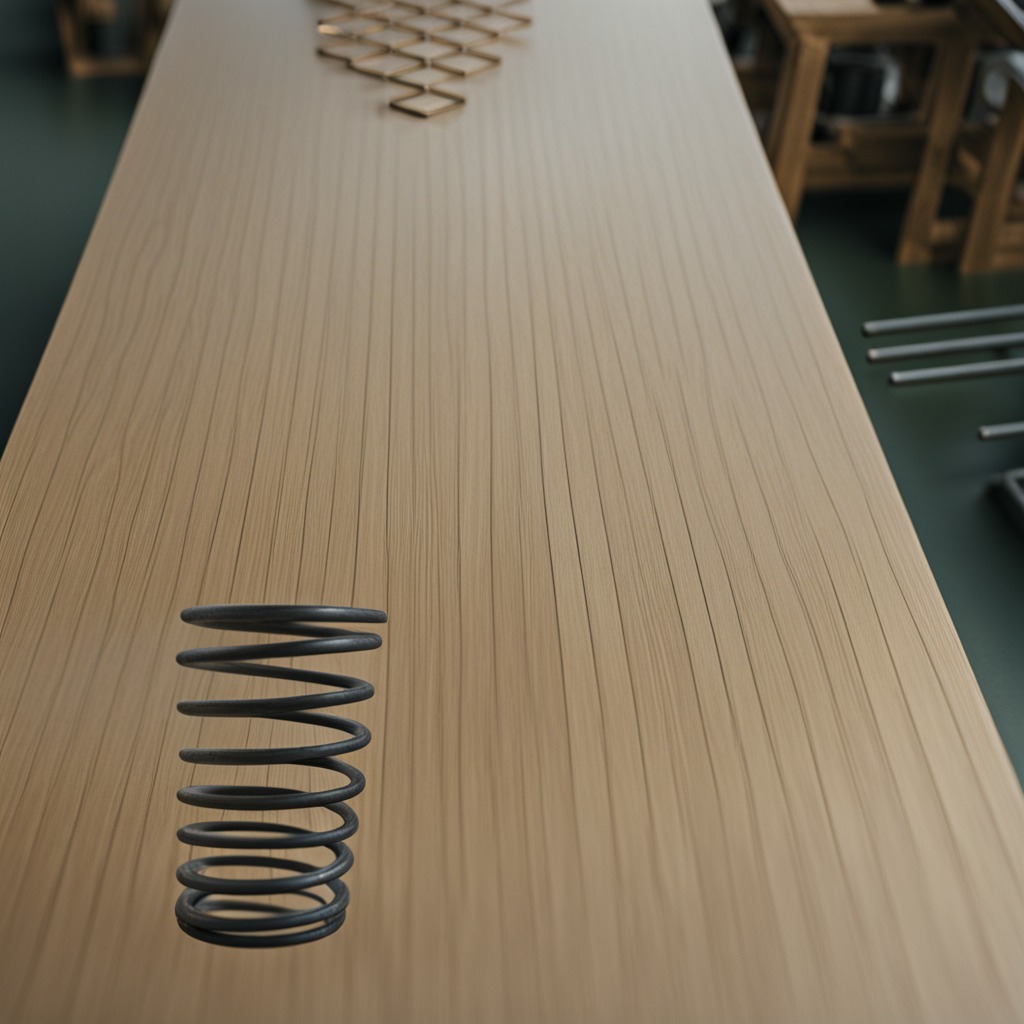
A coiled metal spring is lying on a workbench inside a coastal fishing gear workshop.